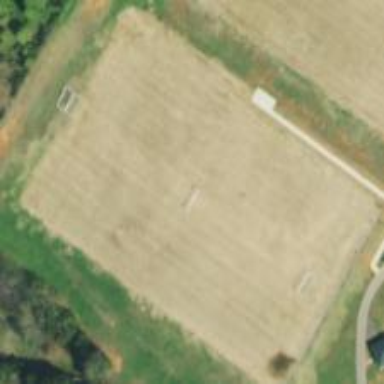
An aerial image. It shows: Soccer pitch for leisure land activities.